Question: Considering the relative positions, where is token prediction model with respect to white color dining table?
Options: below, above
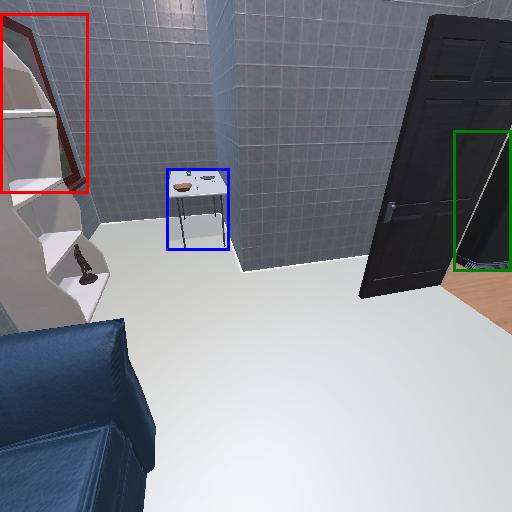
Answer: below